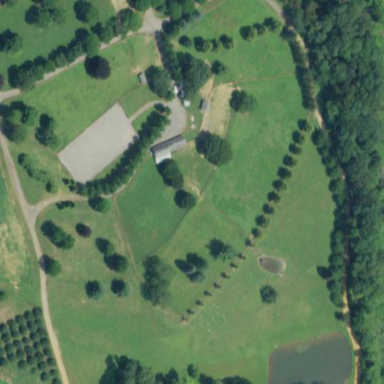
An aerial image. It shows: Farmyard area.